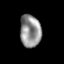
Tissue: lung
Cell type: Epithelial cells
Senescence score: 0.1426
Nuclear area (px): 665
Mean DAPI intensity: 145.556